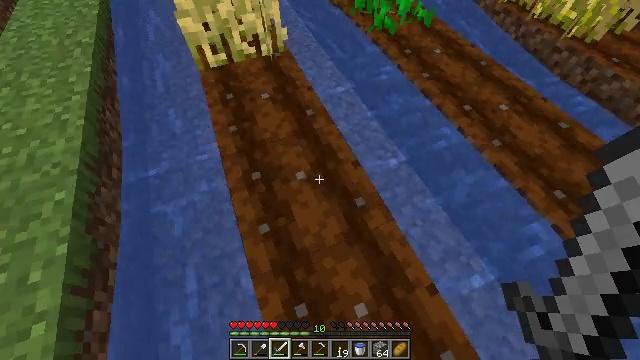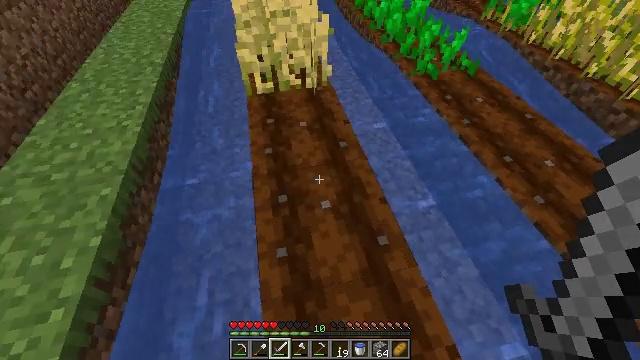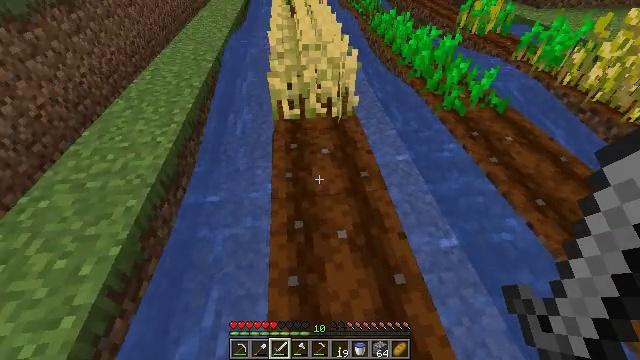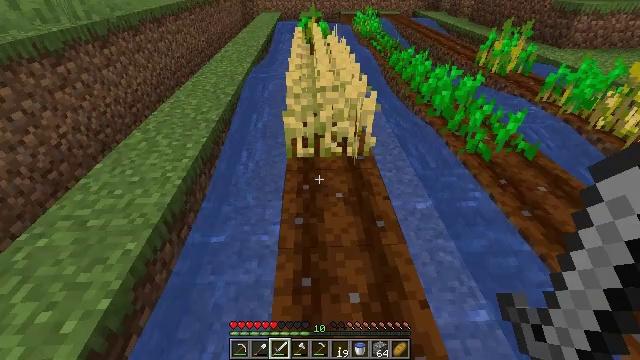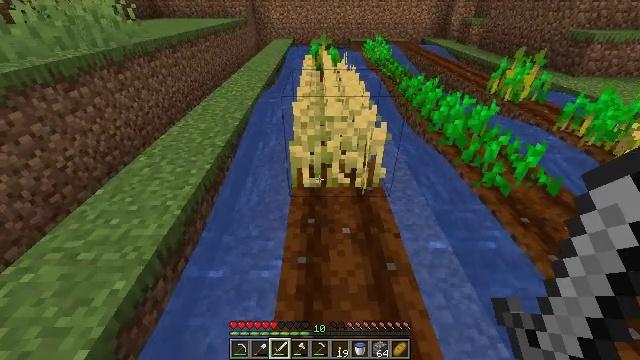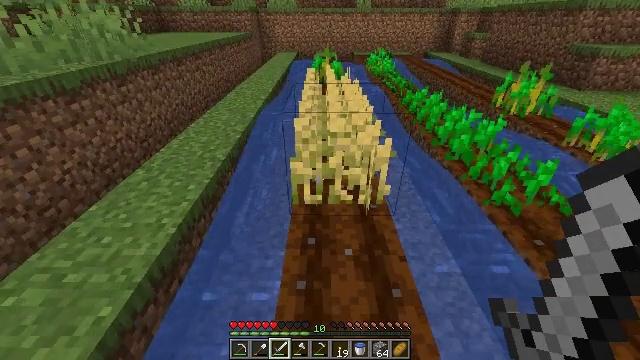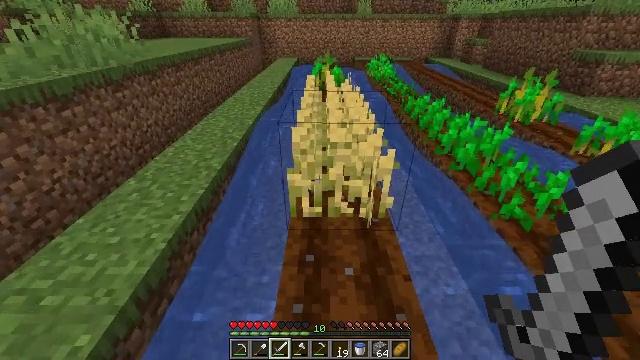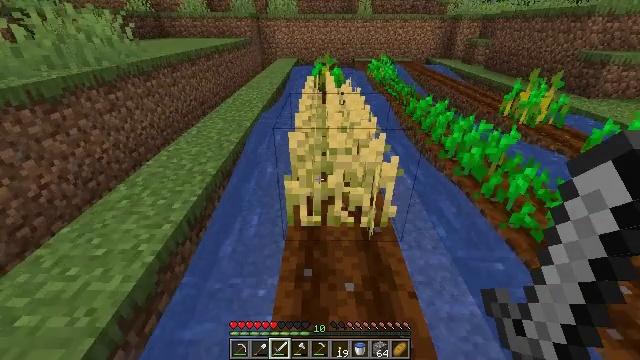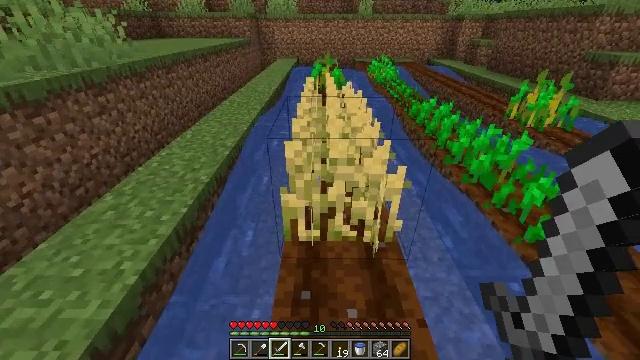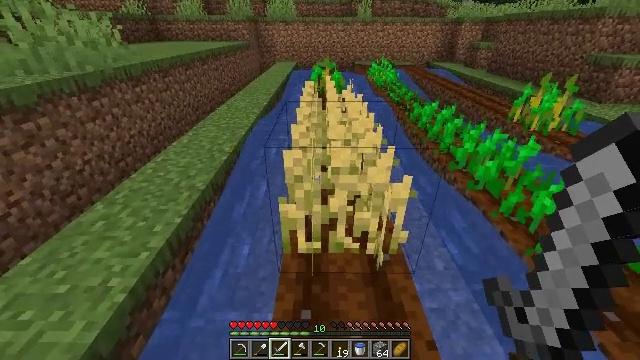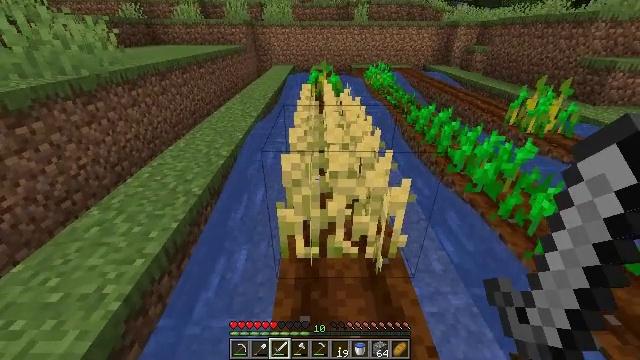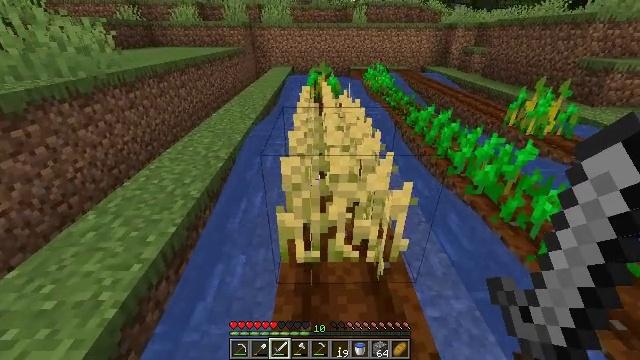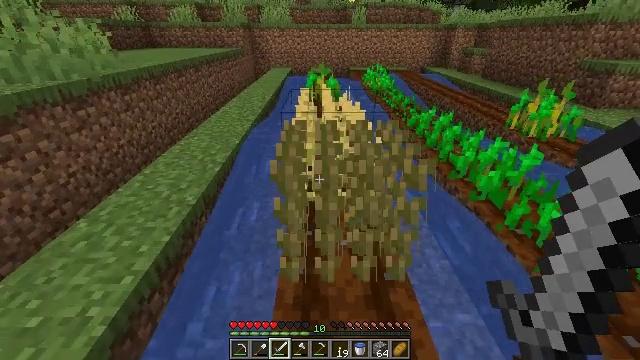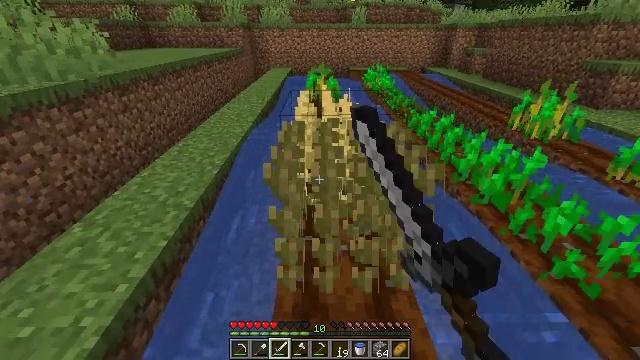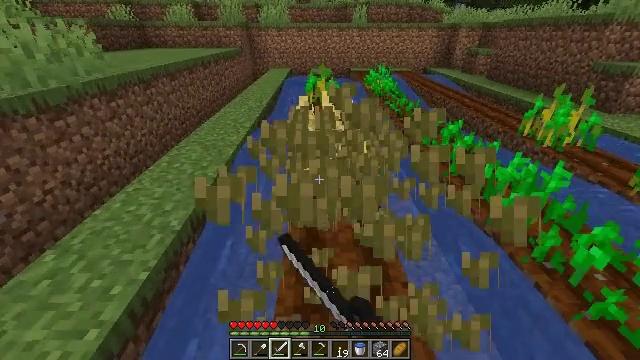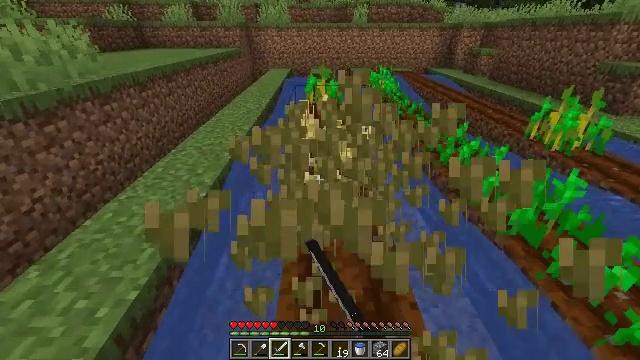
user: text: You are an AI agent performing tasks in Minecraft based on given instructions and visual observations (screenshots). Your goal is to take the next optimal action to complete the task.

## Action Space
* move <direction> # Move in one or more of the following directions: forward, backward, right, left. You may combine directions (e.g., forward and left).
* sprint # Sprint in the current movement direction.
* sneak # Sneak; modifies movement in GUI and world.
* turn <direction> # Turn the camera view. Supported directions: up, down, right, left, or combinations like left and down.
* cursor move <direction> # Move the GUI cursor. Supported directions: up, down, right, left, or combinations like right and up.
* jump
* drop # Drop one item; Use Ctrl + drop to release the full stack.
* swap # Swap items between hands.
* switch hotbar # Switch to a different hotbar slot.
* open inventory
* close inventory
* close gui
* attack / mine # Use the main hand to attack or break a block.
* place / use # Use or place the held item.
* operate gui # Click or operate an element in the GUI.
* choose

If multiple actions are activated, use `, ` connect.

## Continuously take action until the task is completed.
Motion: motion action
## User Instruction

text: Collect wheat crops.
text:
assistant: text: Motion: turn left and up
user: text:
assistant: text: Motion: move forward, turn left and up
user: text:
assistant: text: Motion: move forward, turn left and up
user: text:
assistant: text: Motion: move forward, turn left and up
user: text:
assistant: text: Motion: move forward, turn up
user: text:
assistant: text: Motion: move forward
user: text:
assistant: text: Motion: move forward
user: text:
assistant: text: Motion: no_op
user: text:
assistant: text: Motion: no_op
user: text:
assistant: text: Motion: no_op
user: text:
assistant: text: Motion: no_op
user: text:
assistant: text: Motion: move forward, attack / mine
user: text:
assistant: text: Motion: move forward, attack / mine
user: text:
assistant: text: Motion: move forward, attack / mine
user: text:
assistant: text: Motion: move forward, attack / mine
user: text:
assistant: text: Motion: move forward, attack / mine
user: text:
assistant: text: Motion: move forward, attack / mine
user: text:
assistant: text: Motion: move forward, attack / mine
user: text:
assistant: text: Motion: move forward, attack / mine
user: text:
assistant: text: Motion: move forward
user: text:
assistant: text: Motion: no_op